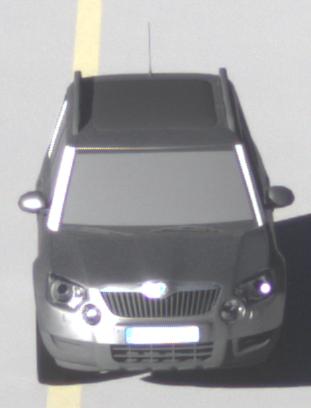
Make: Skoda
Model: Yeti 1.2 TSI
Detailed model: Yeti
Model produced from: 2009/11
Model produced until: 2011/10
Doors: 5
Color: gray
Road condition: dry road
Daytime: sunrise or sunset
Contrast: high contrast